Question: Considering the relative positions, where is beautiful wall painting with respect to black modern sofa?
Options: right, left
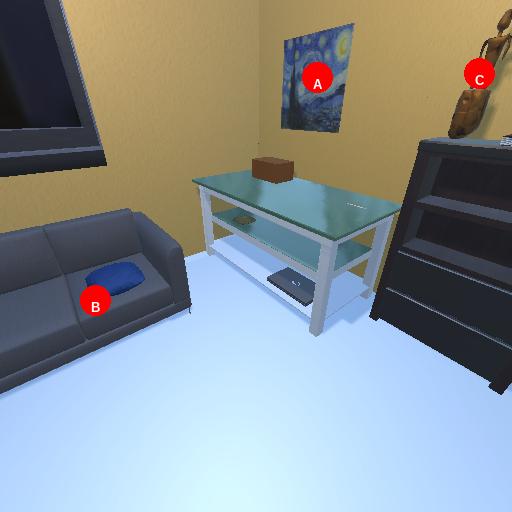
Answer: right